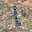
Label: 1